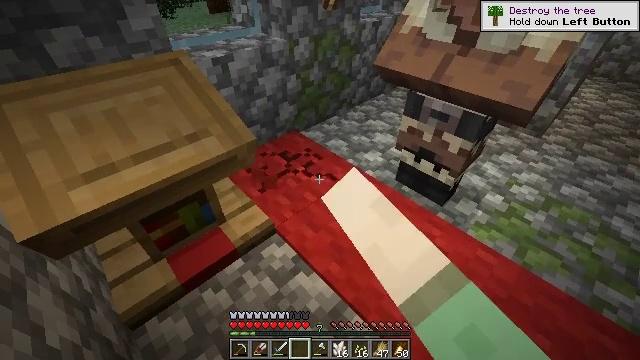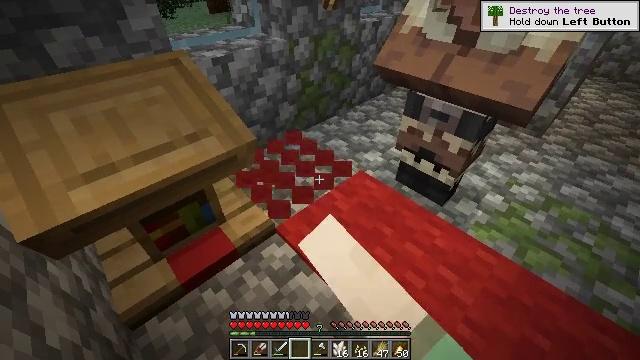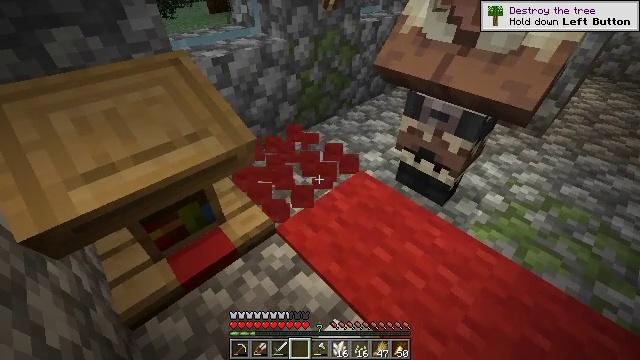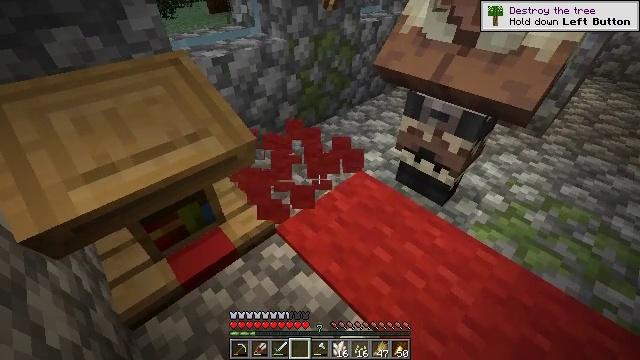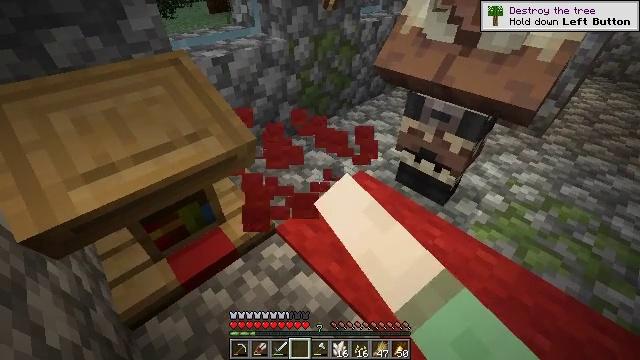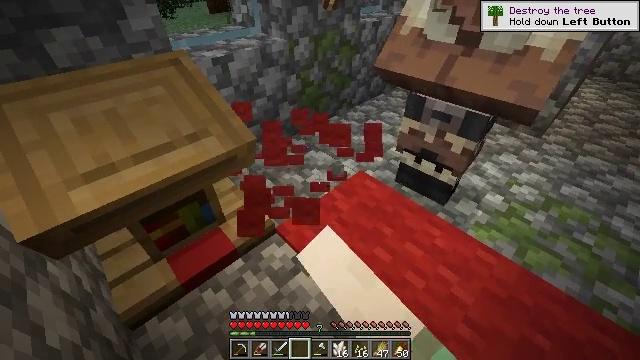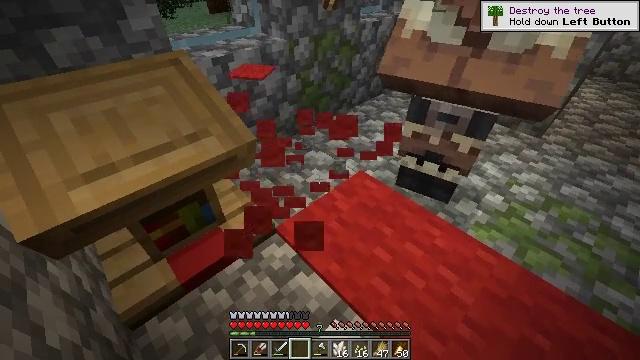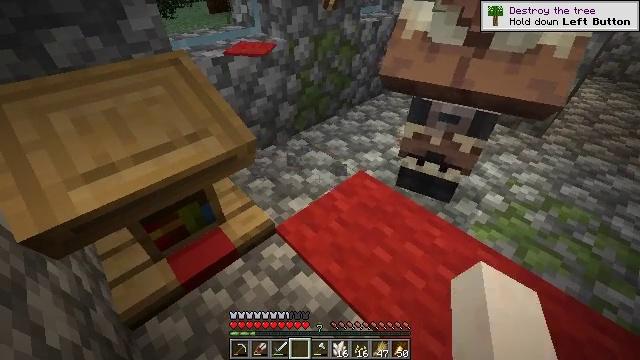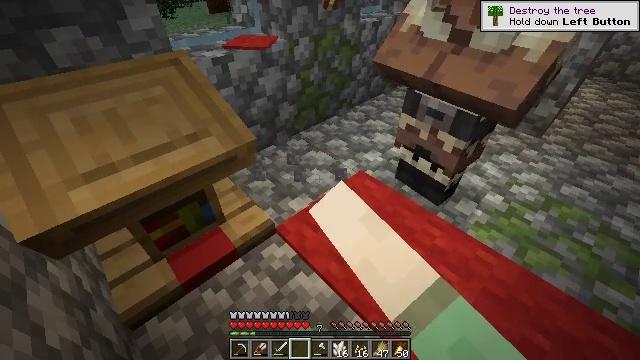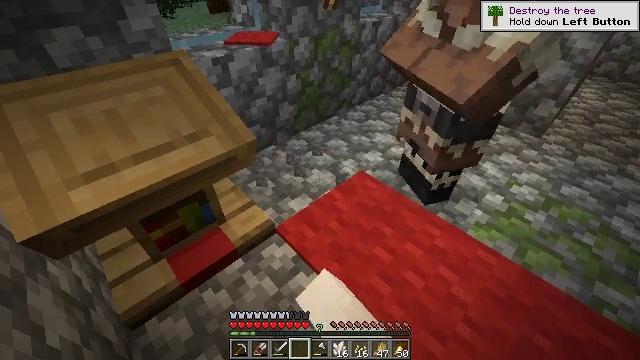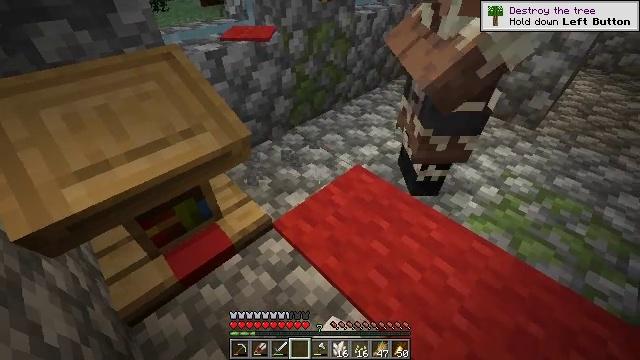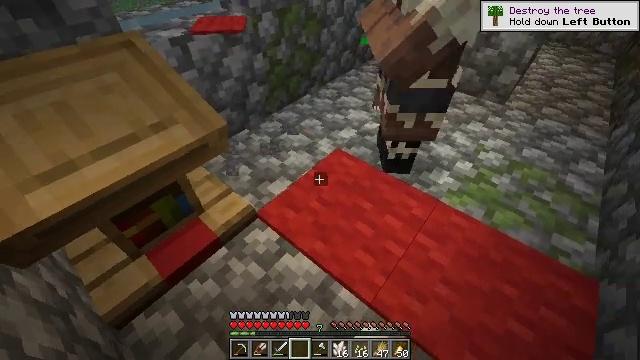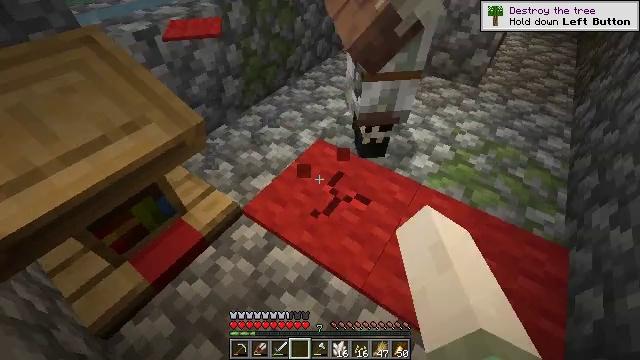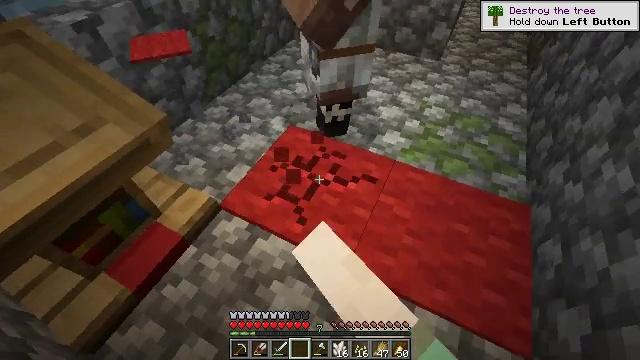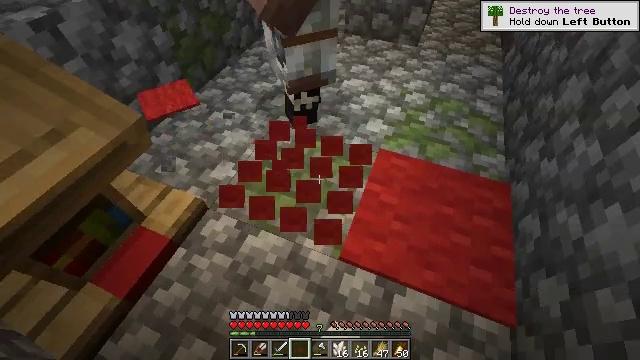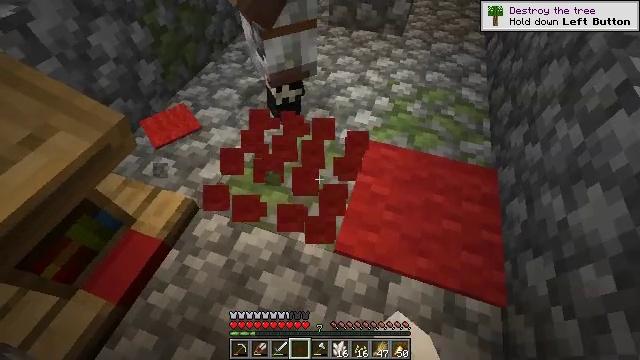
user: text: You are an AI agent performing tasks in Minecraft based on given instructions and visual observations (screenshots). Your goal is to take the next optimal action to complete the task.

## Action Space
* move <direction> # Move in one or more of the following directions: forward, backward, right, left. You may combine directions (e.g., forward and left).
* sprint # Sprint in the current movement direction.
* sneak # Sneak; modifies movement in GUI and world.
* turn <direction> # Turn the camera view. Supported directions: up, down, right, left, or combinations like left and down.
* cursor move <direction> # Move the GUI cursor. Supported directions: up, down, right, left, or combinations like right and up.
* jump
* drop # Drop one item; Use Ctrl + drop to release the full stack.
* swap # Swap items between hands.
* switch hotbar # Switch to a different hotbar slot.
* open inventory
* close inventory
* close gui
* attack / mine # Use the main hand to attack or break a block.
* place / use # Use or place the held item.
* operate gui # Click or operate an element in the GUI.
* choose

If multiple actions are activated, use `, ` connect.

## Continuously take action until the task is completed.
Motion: motion action
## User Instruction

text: Mine the red carpet.
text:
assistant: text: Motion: attack / mine
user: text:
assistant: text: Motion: attack / mine
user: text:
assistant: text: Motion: attack / mine
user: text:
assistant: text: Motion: attack / mine
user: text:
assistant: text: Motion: attack / mine
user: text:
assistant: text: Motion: attack / mine
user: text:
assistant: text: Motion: attack / mine
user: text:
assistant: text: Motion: attack / mine
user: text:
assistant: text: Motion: attack / mine
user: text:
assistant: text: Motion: turn right and down, attack / mine
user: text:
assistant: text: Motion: turn right and down, attack / mine
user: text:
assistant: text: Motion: turn right and down, attack / mine
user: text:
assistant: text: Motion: turn right and down, attack / mine
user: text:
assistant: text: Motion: turn right and down, attack / mine
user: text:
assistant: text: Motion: turn right and down, attack / mine
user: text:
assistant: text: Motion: turn right, attack / mine
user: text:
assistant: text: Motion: attack / mine
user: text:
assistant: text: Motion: attack / mine
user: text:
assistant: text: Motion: turn right, attack / mine
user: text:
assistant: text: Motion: turn right and down, attack / mine
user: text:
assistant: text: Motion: turn right, attack / mine
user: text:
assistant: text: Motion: turn right, attack / mine
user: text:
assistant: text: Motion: turn right, attack / mine
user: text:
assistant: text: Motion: turn right, attack / mine
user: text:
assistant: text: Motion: attack / mine
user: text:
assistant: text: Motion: attack / mine
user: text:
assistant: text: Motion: attack / mine
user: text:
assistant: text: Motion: attack / mine
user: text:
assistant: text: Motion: attack / mine
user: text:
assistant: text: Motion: attack / mine